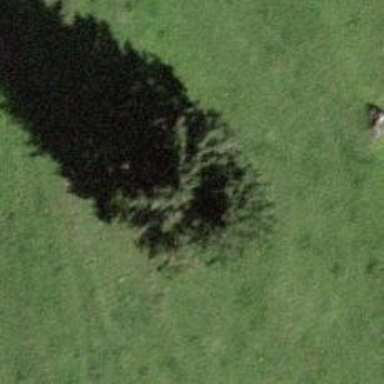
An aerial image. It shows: Evergreen needle-leaved tree.